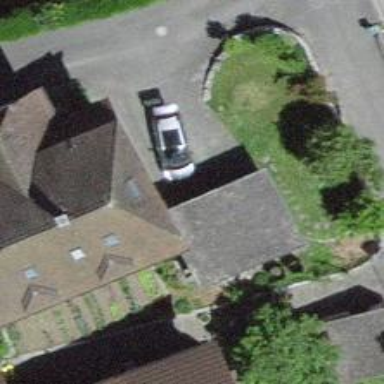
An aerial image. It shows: Shed building.